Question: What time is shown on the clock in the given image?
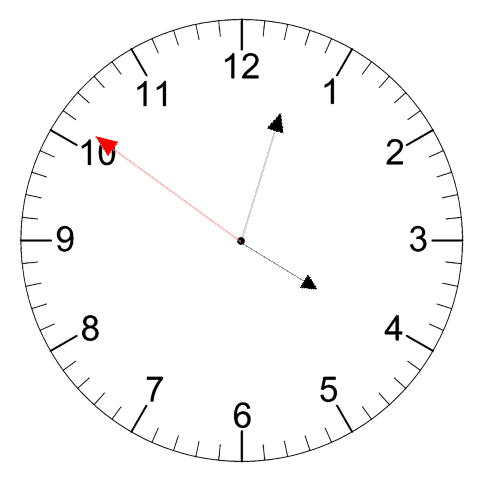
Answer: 04:02:51